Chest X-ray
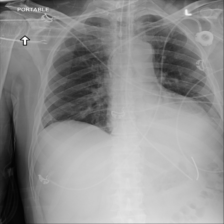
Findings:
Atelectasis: negative
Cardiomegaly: negative
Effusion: negative
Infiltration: negative
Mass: negative
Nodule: negative
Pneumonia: negative
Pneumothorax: negative
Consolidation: negative
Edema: negative
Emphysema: negative
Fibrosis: negative
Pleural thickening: negative
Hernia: negative